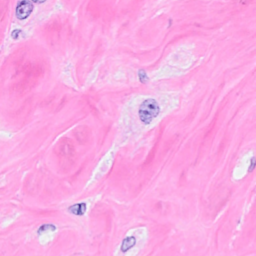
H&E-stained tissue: Breast